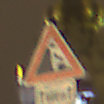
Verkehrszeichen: SteinschlagLinks
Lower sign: LaengeEinerStrecke1
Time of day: Night
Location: Outdoor (Urban)
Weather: Overcast
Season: NotSpecified
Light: Artificial